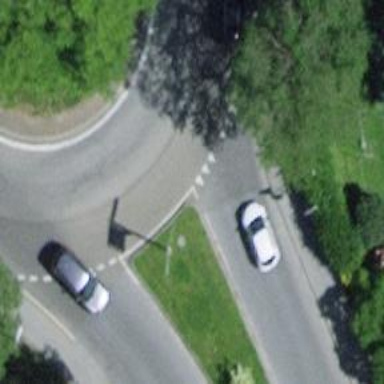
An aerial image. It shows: Tertiary road with asphalt surface leading to roundabout.